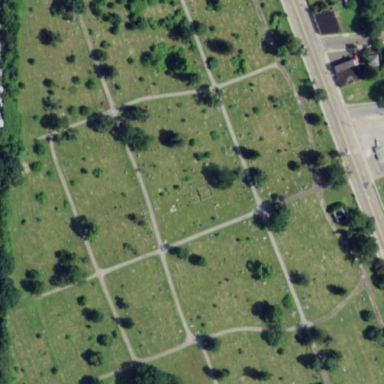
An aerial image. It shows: Cemetery.